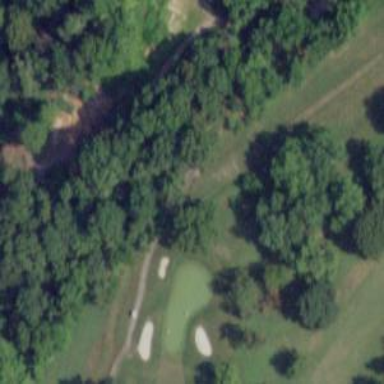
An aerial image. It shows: Pathway for golfing.